Interaction volume radius: 5 \u00c5
Interaction volume height: 15 \u00c5
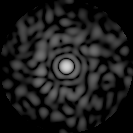
Disorder parameter: 0.8224